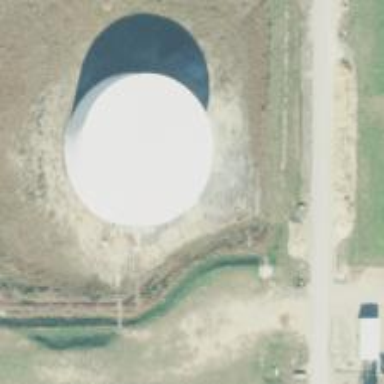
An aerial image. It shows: Storage tank building.